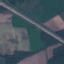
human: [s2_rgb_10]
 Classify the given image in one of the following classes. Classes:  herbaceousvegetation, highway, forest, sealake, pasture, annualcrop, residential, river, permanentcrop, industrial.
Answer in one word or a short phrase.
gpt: Highway